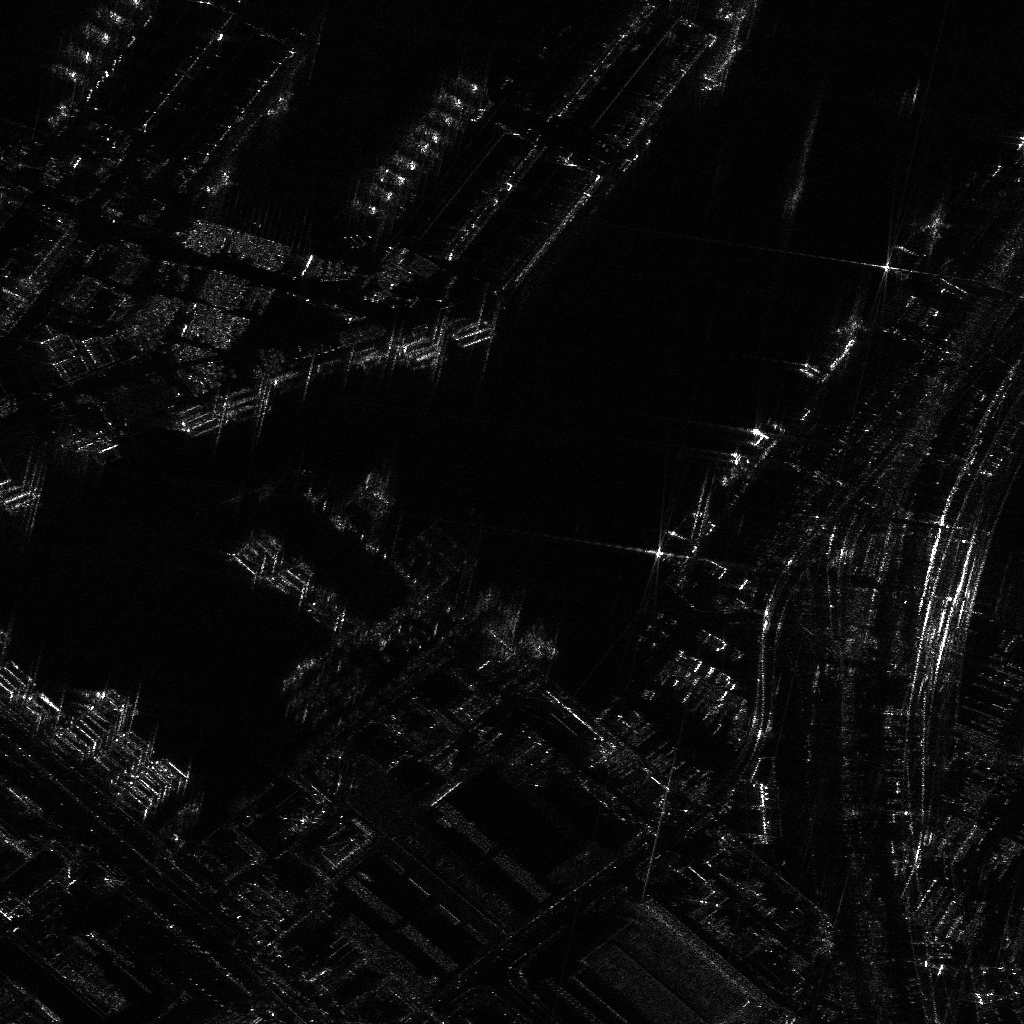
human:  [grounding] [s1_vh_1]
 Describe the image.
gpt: In the satellite image, there is  <ref>6 medium container </ref> <box>[[4, 6, 8, 7, 27], [6, 4, 9, 5, 27], [7, 2, 10, 3, 27], [9, 0, 12, 2, 27], [26, 8, 28, 11, 32], [20, 15, 22, 19, 32]]</box> located at top left,  <ref>9 medium container </ref> <box>[[44, 7, 47, 8, 30], [42, 9, 45, 10, 30], [41, 11, 44, 12, 29], [40, 12, 43, 13, 29], [39, 13, 42, 14, 29], [38, 14, 40, 16, 29], [36, 16, 39, 17, 29], [35, 17, 38, 19, 29], [34, 19, 37, 20, 29]]</box> located at top,  <ref>10 small container </ref> <box>[[45, 30, 46, 33, 67], [46, 31, 46, 34, 67], [45, 30, 46, 34, 67], [41, 33, 42, 37, 67], [39, 31, 40, 35, 67], [40, 32, 41, 35, 67], [40, 32, 41, 36, 67], [35, 33, 36, 36, 67], [31, 33, 32, 37, 67], [35, 32, 36, 35, 67]]</box> located at center,  <ref>21 small container </ref> <box>[[27, 35, 27, 38, 67], [22, 37, 23, 40, 67], [8, 41, 9, 44, 69], [18, 38, 19, 42, 67], [18, 39, 19, 42, 67], [19, 39, 20, 43, 67], [9, 41, 10, 44, 68], [22, 54, 26, 54, 39], [21, 54, 25, 55, 39], [23, 53, 26, 54, 39], [24, 53, 27, 53, 39], [22, 38, 23, 41, 67], [27, 55, 30, 56, 39], [26, 56, 29, 57, 39], [25, 56, 28, 57, 40], [0, 65, 3, 65, 39], [0, 65, 3, 66, 39], [2, 68, 6, 68, 39], [7, 69, 11, 69, 39], [1, 46, 2, 50, 67], [0, 46, 1, 49, 67]]</box> located at left,  <ref>1 large container </ref> <box>[[69, 2, 71, 9, 40]]</box> located at top right,  <ref>1 medium dredger </ref> <box>[[87, 19, 90, 28, 39]]</box> located at top right,  <ref>2 medium dredger </ref> <box>[[79, 29, 82, 38, 39], [71, 39, 74, 49, 39]]</box> located at right,  <ref>1 medium dredger </ref> <box>[[65, 48, 68, 57, 39]]</box> located at center,  <ref>11 small container </ref> <box>[[7, 69, 10, 70, 39], [6, 70, 10, 71, 39], [6, 70, 9, 71, 39], [5, 71, 9, 72, 39], [4, 72, 8, 72, 39], [12, 71, 15, 72, 39], [11, 72, 14, 72, 39], [12, 76, 15, 76, 39], [15, 74, 18, 75, 39], [11, 76, 15, 77, 39], [11, 77, 14, 78, 39]]</box> located at bottom left.